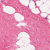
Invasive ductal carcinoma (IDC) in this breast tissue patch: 0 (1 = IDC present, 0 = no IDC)